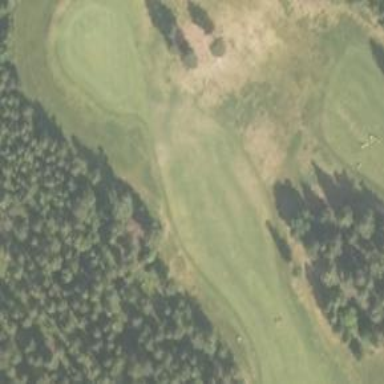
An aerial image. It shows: View of golf hole.